Question: I'm creating a WPF application using the MVVM design pattern. I've only recently started learning both, but have a solid grasp on how the basics work.
The application will have classes that are not UI related, such as a networking thread and message handler, and a class to save and load settings.
These elements of the program don't have a clear connection with the UI. How should they be created and initialized? These are "application wide" services that will not fit a particular ViewModel, and don't feel like a Model either.
Is there a correct way to do this? What should "own" and create these objects? (The ViewModel, or rather make them static and create themselves?)
Here is a diagram of the MVVM model, with a few adjustments to show what I am looking for: (Highlighted text and purple box)
When a "user has joined" message is received the the server, the service will send an event to the model that has subscribed to it, notifying it of the new user. The ViewModel will see this change, and add the user's name to the UI.

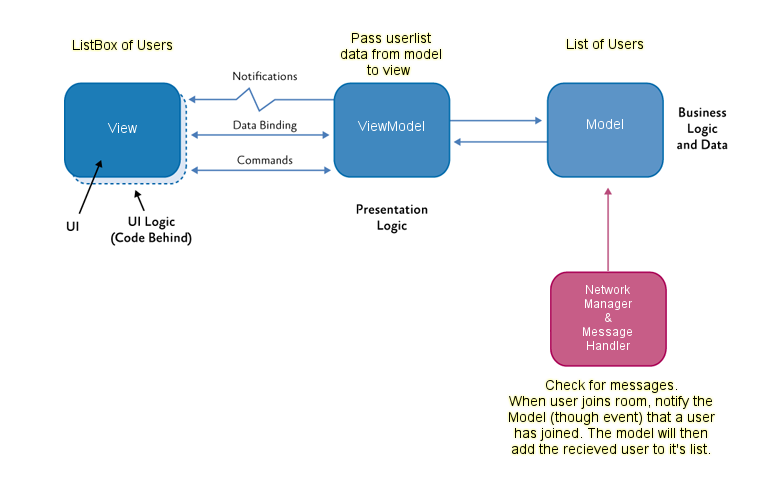
Answer: You can have services that are linked to a certain functionality of a UI. (Only the main windows uses them, for example) And there can also be services that are shared between many windows.
For the first scenario, I usually instantiate the services in my ViewModels.
For application wide services, I'd rather create the instances in App.xaml.cs and pass the reference to my viewmodel.
Here is an example from one of my projects.
'''
private void Application_Startup(object sender, StartupEventArgs e)
{
ConnectionManager connMan = new ConnectionManager();
MainViewModel mvm = new MainViewModel(connMan);
new MainWindow(mvm).ShowDialog();
// TODO: save settings, etc. here
this.Shutdown();
}
'''
If your services do not rely on any state information, you could use static classes as well. And that is what I usually use for settings management, for example.
For the example you've posted, you have to ask yourself this question:
> Who is responsible for creating and maintaining the network manager object?
If it is the ViewModel, it can host the object inside itself. If it is created by an external object, you would pass it to the ViewModel. There are pros and cons to either approach and I don't have enough information to suggest you one of them right now.